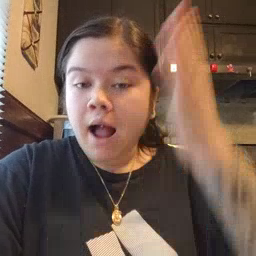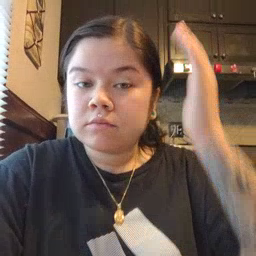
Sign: hat